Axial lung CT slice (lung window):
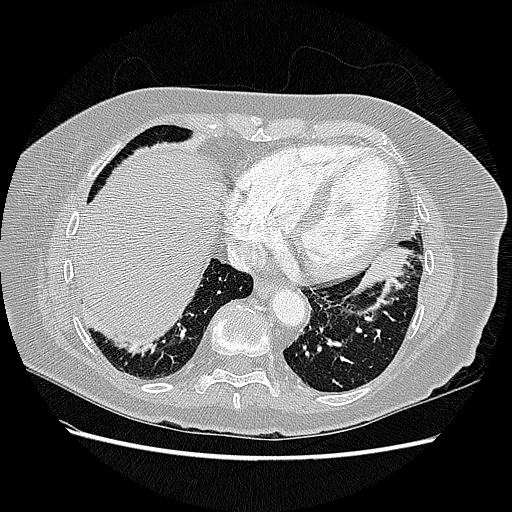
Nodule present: no